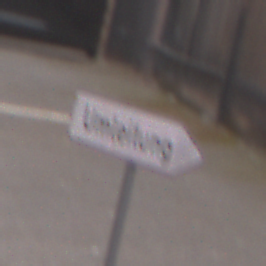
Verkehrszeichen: UmleitungswegweiserRechtsweisend
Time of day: MorningAfternoon
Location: Outdoor (Urban)
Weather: Overcast
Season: NotSpecified
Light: Natural